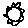
Label: sun